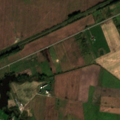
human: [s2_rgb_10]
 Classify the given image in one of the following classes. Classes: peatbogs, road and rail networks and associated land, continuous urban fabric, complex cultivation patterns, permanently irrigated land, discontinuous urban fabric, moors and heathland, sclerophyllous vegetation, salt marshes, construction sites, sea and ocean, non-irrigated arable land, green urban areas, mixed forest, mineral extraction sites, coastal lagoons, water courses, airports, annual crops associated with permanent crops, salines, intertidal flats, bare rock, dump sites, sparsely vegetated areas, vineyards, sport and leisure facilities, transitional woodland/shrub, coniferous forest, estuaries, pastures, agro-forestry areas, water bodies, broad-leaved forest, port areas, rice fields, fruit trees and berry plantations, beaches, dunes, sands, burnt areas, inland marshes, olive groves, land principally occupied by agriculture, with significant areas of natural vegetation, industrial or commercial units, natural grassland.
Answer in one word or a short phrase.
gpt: discontinuous urban fabric, non-irrigated arable land, complex cultivation patterns, land principally occupied by agriculture, with significant areas of natural vegetation